Field crop: tomato
Growth stage: 2
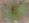
Species: solanum